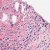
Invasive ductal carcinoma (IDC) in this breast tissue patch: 0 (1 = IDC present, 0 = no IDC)